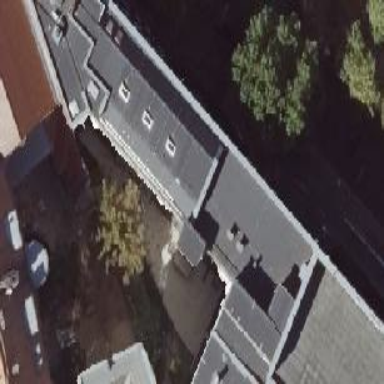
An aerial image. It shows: Government building.